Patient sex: M
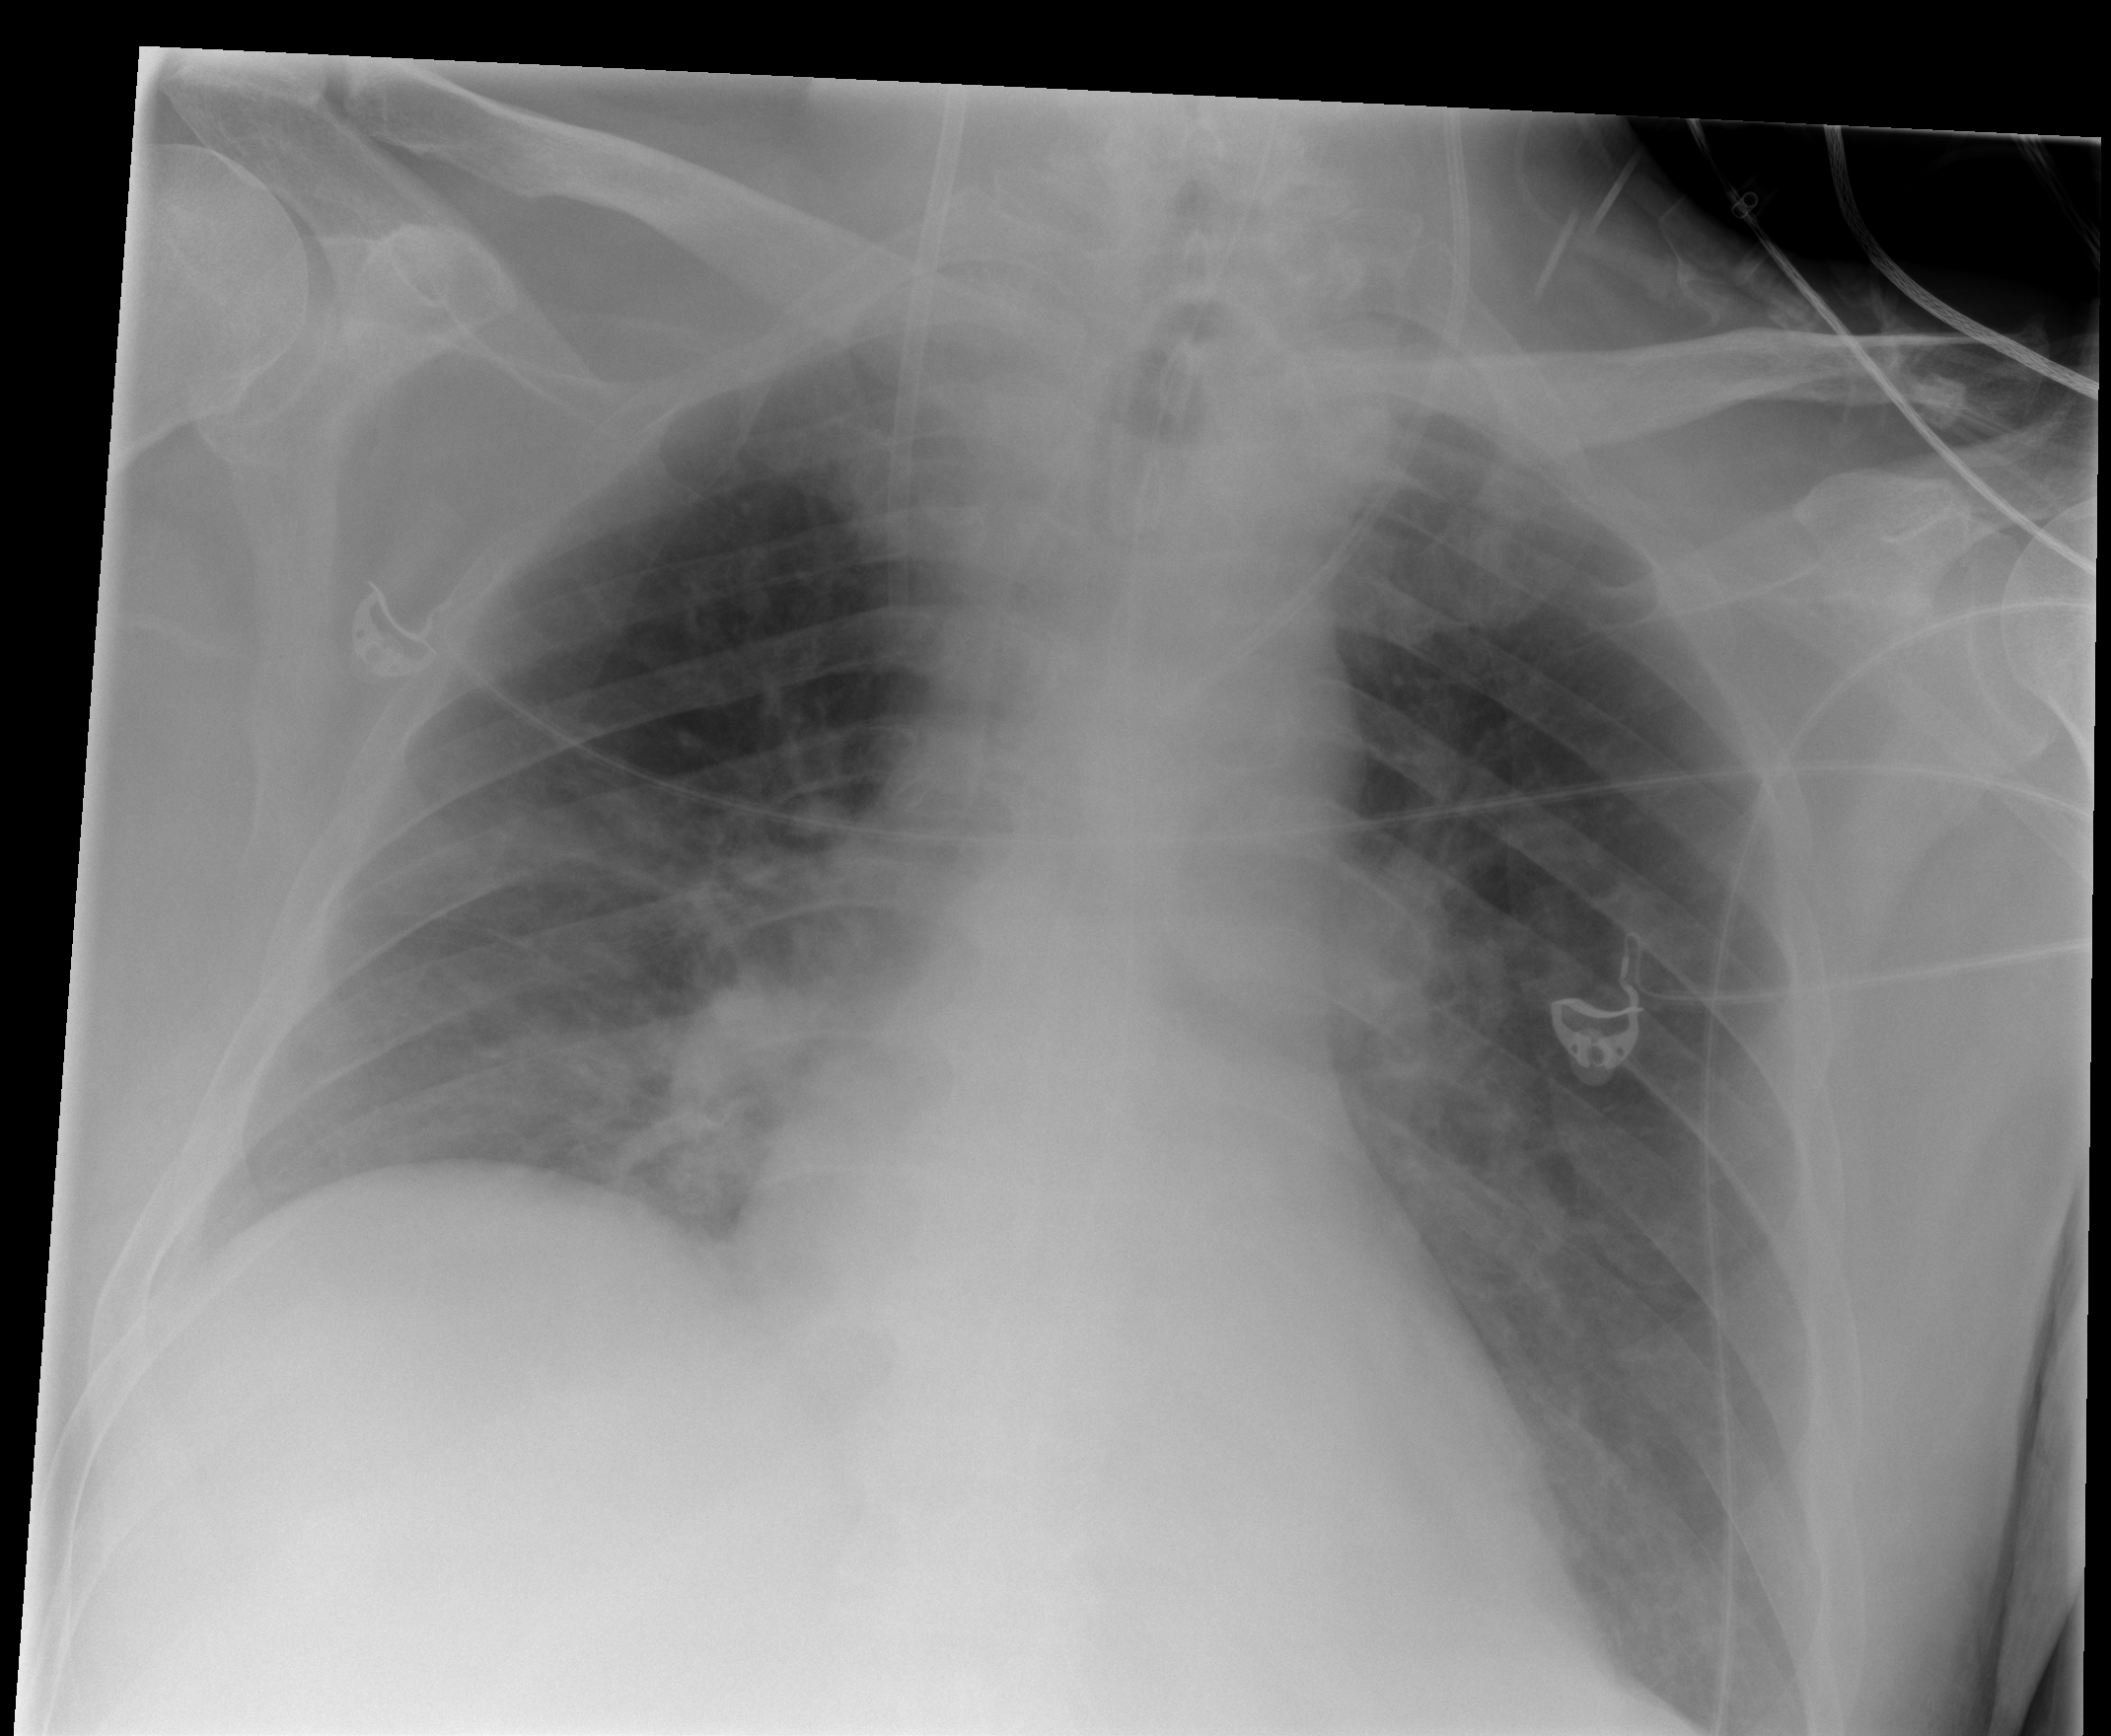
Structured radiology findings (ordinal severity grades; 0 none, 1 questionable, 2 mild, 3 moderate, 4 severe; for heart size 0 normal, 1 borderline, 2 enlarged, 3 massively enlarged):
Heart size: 1
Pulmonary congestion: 2
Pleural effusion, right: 0
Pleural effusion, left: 0
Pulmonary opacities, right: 0
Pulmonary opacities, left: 0
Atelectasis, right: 2
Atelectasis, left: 2